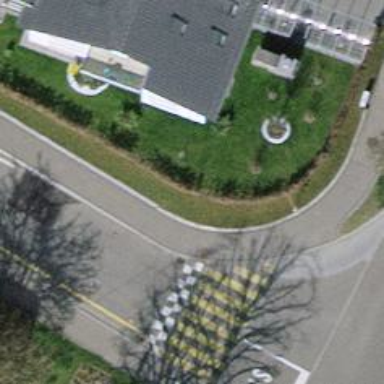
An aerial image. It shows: Kerb serving as barrier.